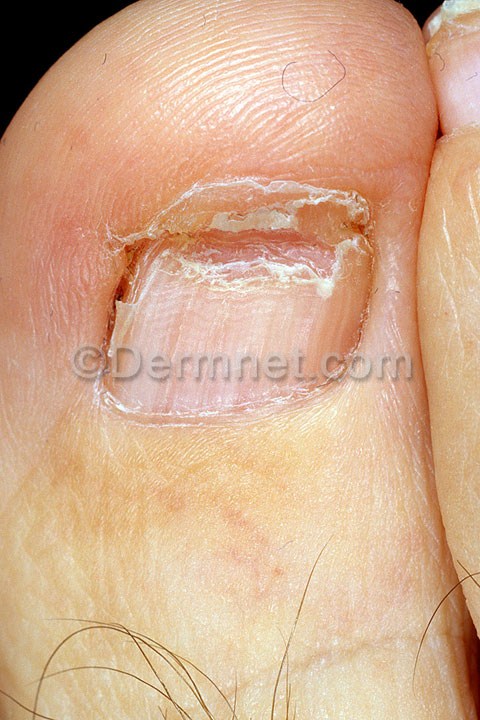
Disease: Nail Fungus and other Nail Disease